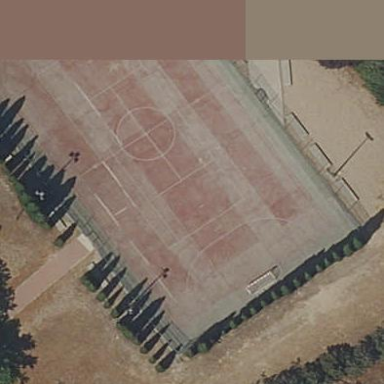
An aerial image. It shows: Soccer pitch for outdoor sports and leisure activities.